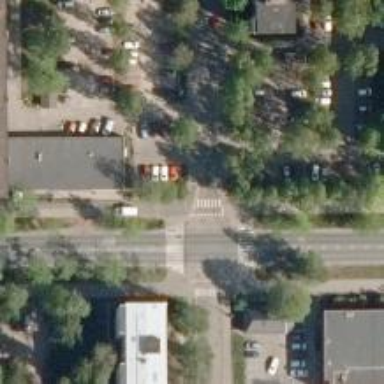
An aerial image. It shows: Asphalt cycleway.